Field crop: tomato
Growth stage: 1
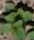
Species: solanum